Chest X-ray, AP view. Patient: 39 years old, sex M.
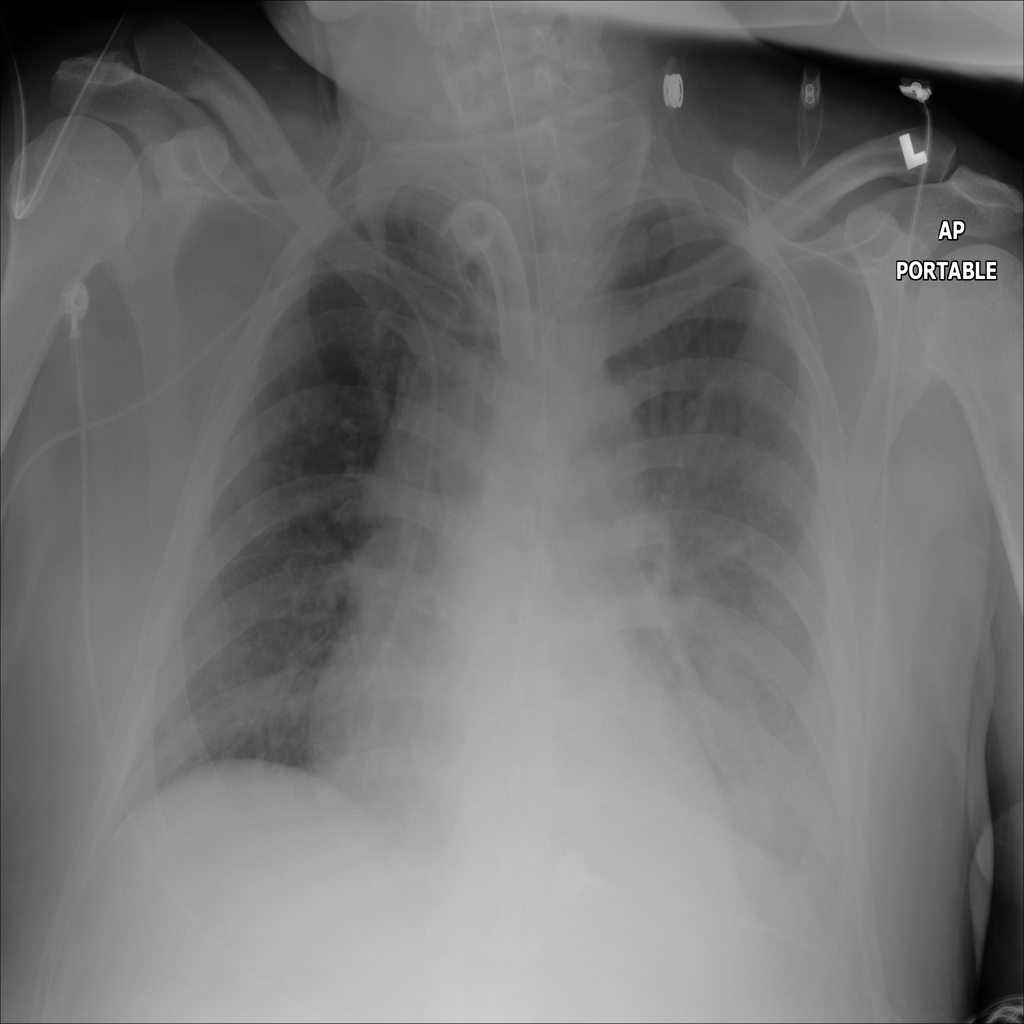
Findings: Atelectasis, Consolidation, Effusion